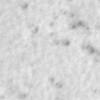
Label: no_change